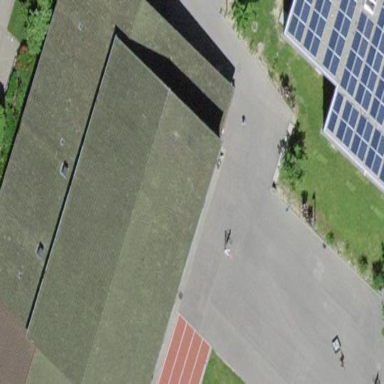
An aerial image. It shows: School building with gabled roof.